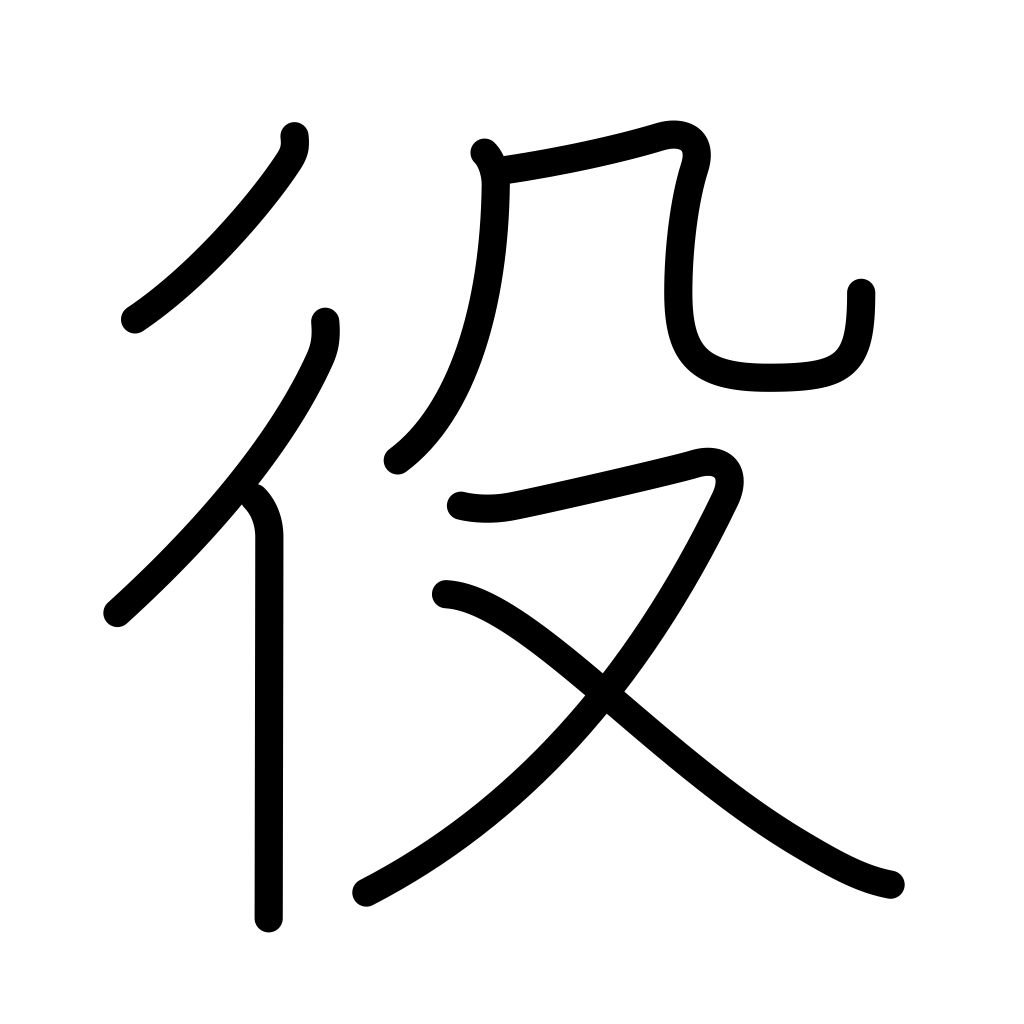
Meaning: duty, war, campaign, drafted labor, office, service, role